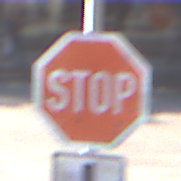
Verkehrszeichen: Stop
Zusatzzeichen unten: VerlaufVorfahrtsstrasse7
Umgebung: Outdoor, Urban
Tageszeit: MorningAfternoon
Wetter: Clear
Licht: Natural
Jahreszeit: NotSpecified
Kontrast: HighContrast